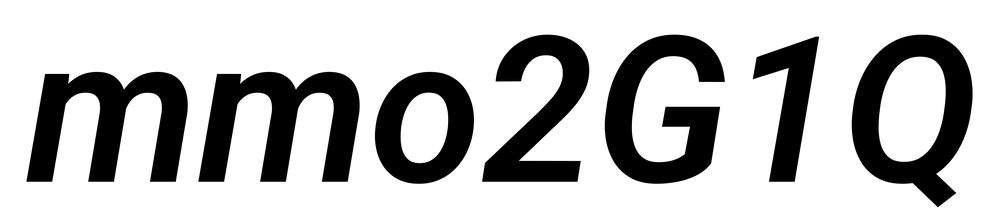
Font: Roboto-Italic_SemiBold_Italic